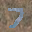
Label: 7